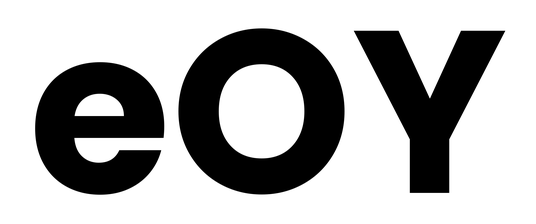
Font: Poppins-Bold